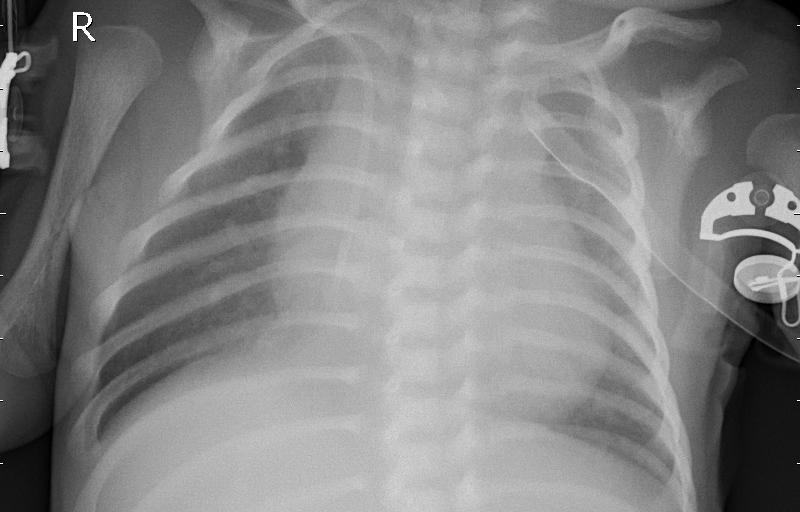
Diagnosis: PNEUMONIA